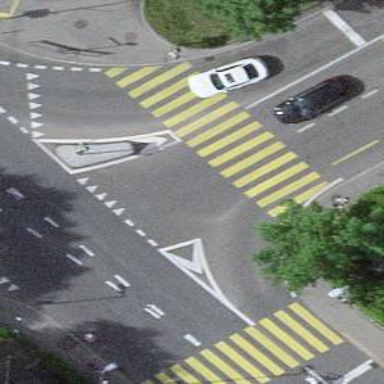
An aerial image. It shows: Crossing with traffic signals.